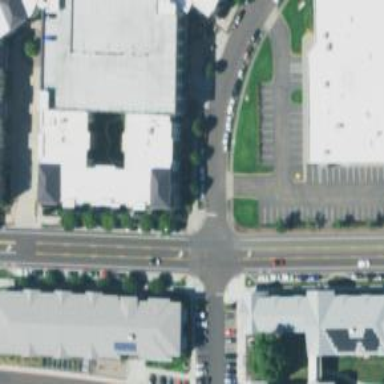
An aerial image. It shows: Tertiary road with asphalt surface and sidewalk on the left.